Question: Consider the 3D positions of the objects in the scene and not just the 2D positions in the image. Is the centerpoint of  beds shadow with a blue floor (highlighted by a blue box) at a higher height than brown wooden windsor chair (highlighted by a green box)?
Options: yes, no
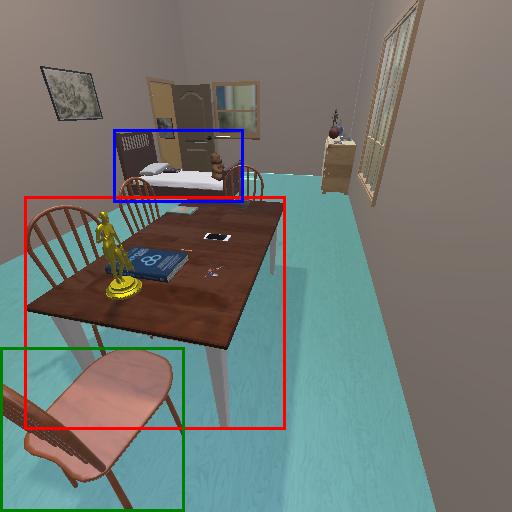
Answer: yes